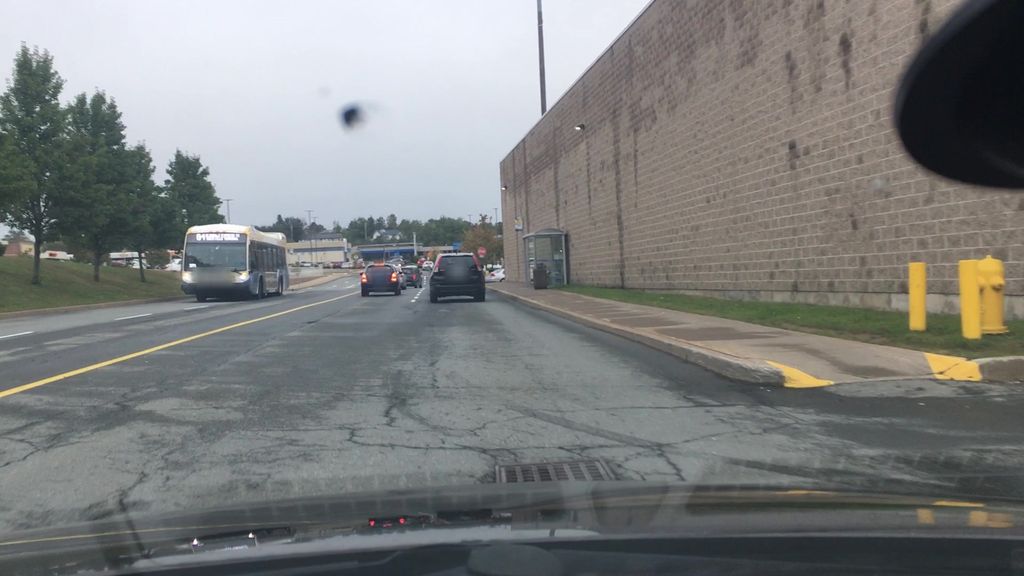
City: halifax